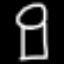
Label: mushroom